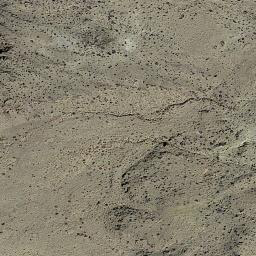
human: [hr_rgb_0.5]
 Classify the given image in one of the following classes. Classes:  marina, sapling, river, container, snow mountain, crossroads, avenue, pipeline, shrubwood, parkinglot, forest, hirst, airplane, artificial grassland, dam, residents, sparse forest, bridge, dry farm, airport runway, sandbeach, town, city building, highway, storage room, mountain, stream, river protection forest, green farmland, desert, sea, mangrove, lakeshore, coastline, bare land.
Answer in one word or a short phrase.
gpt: bare land